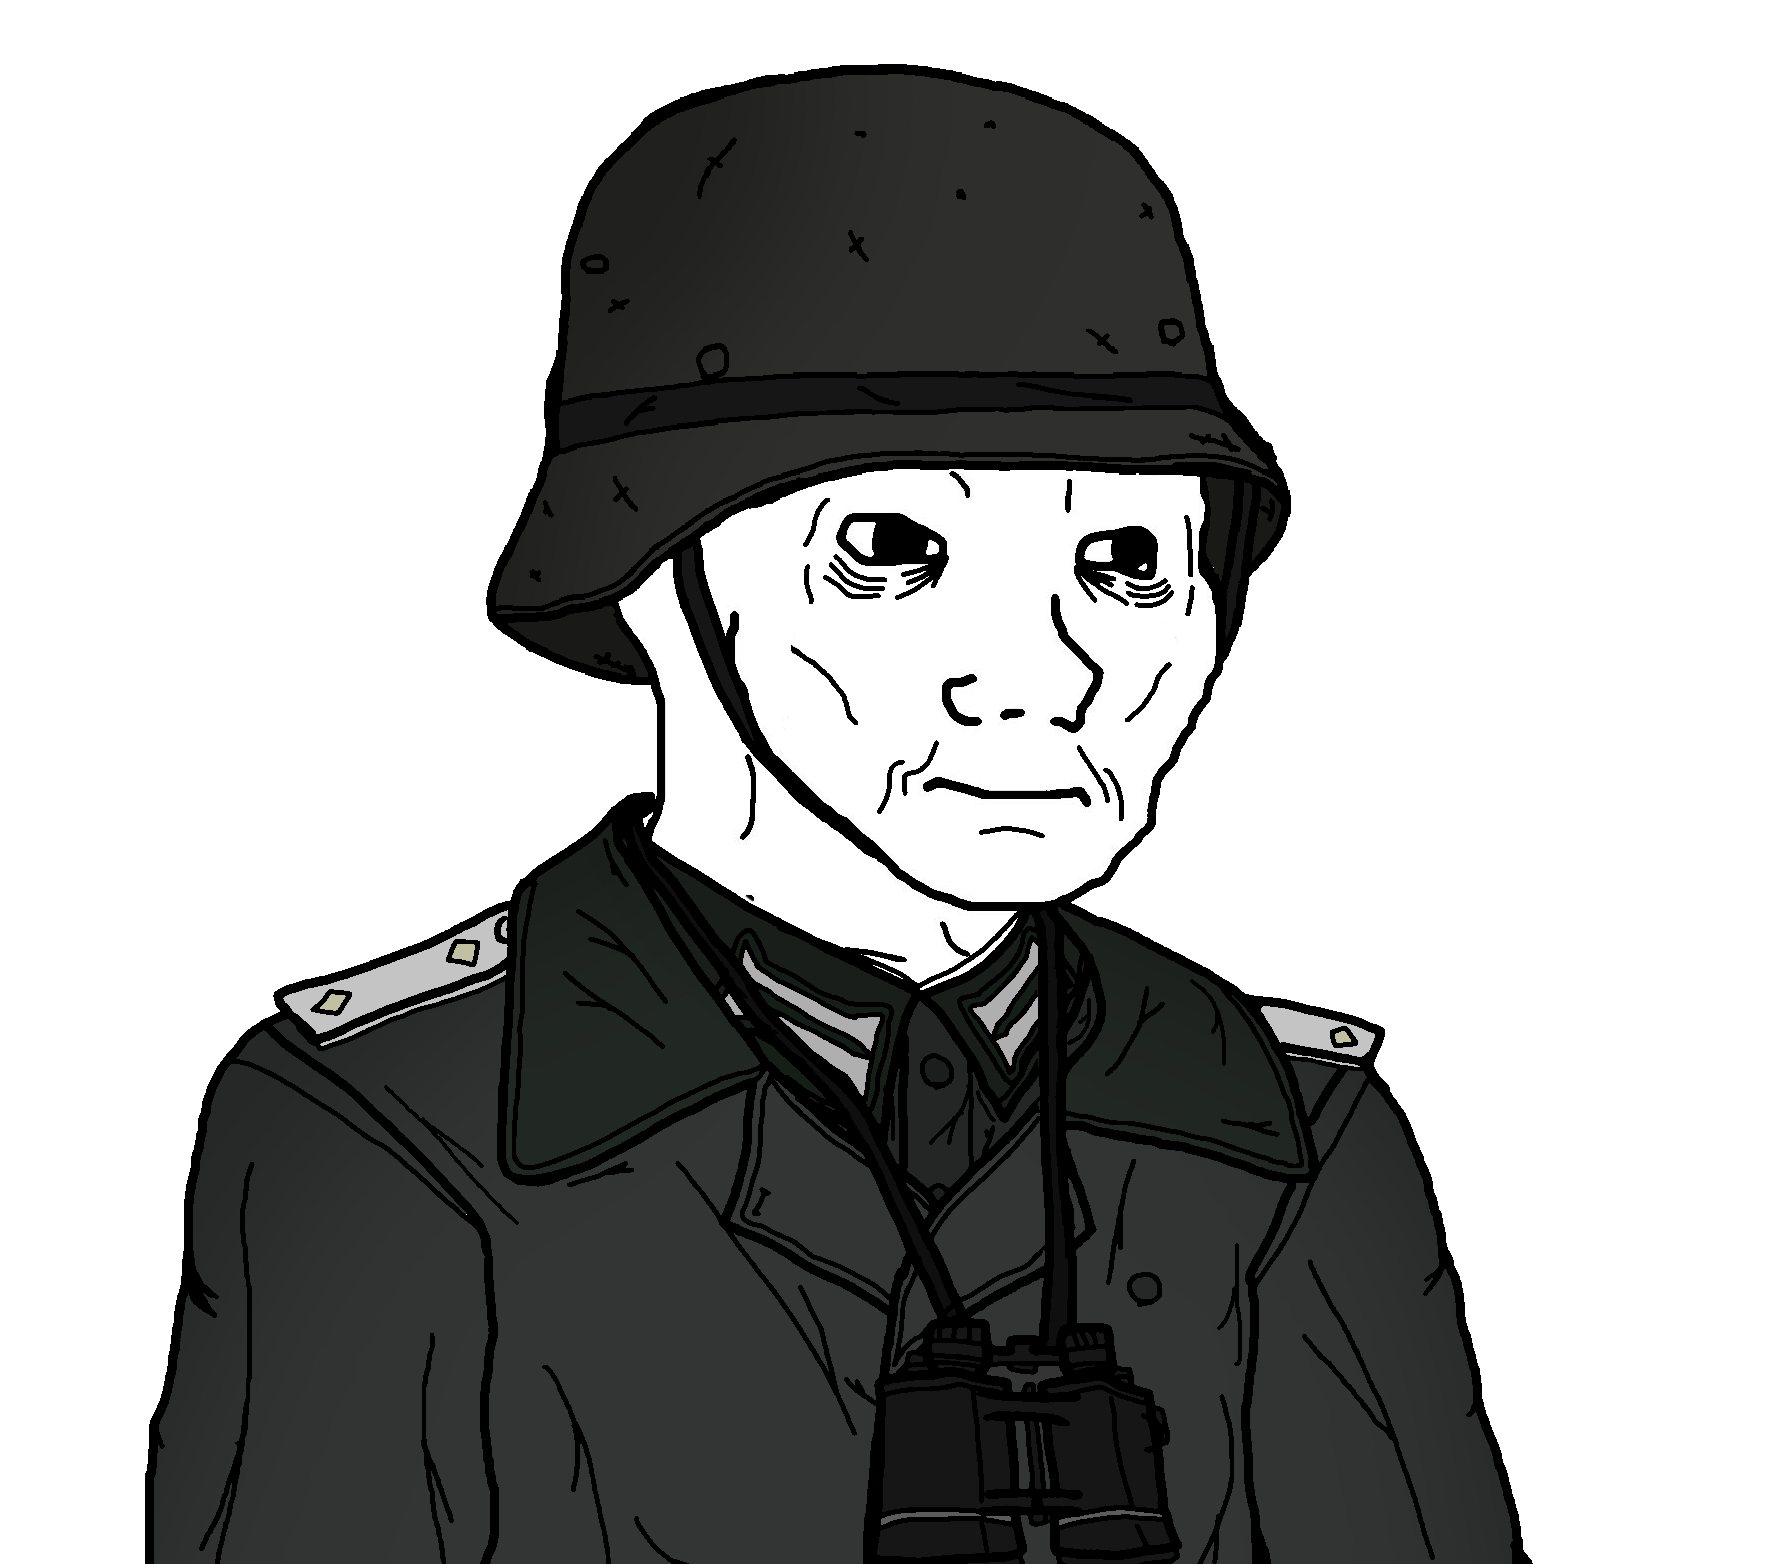
Label: 5_Tired_Wojak